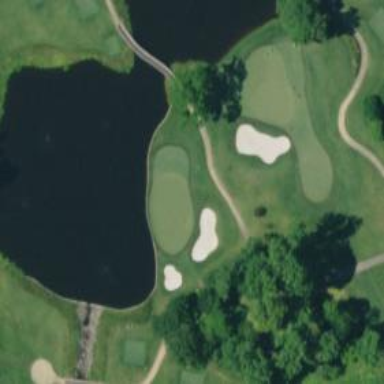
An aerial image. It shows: Path for golf carts.